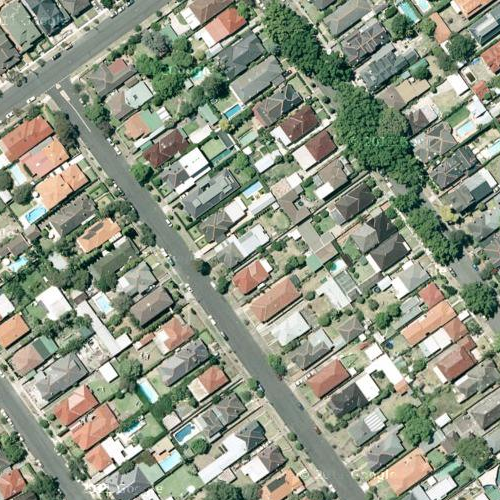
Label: sydney